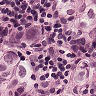
Metastatic tissue present: yes